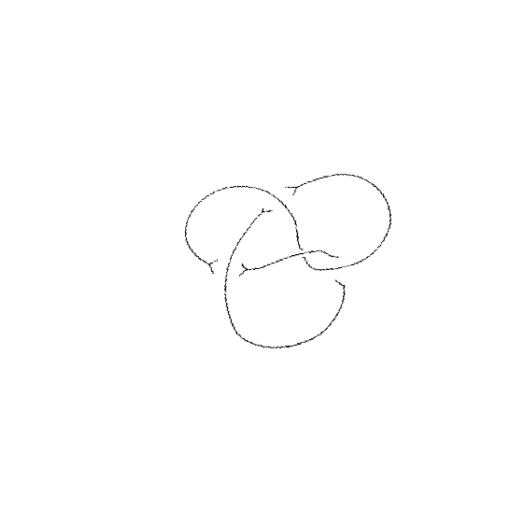
Crossing number: 4